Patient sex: M
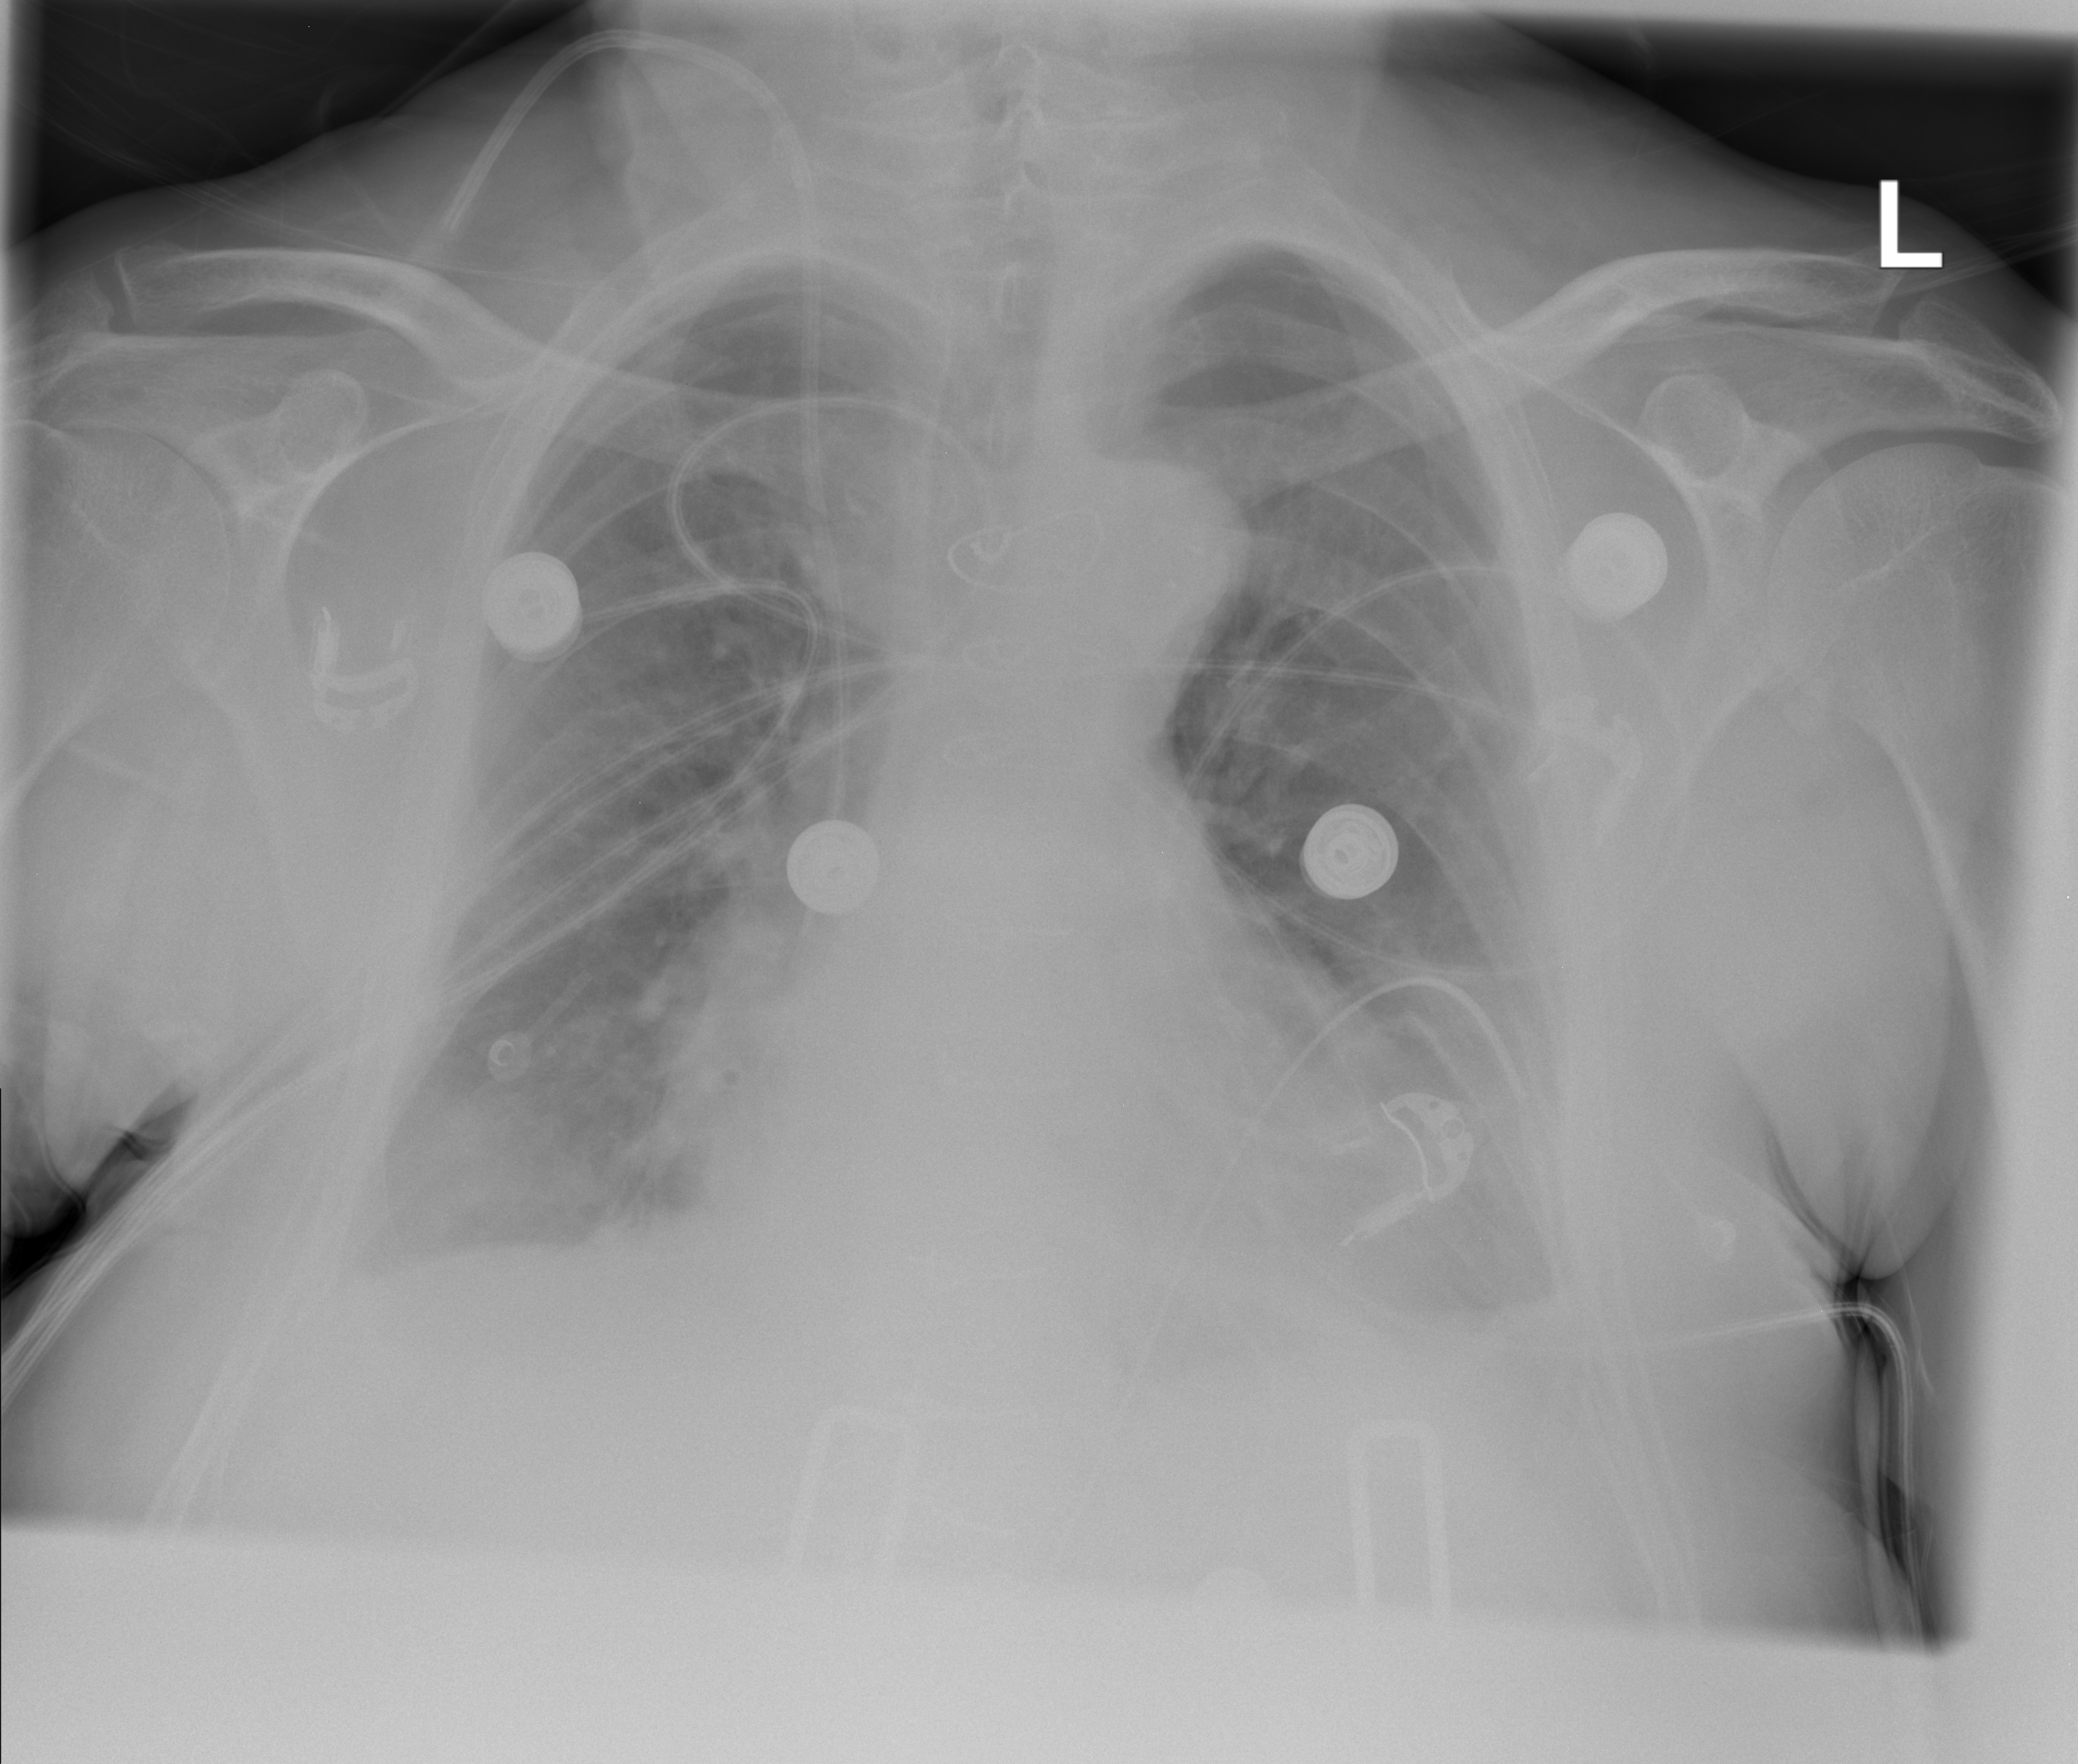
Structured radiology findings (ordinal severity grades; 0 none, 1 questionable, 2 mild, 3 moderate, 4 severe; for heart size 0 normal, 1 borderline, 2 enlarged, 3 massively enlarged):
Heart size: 2
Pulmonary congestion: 0
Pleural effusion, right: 2
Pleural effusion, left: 2
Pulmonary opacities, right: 0
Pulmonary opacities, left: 0
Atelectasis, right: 0
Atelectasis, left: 2